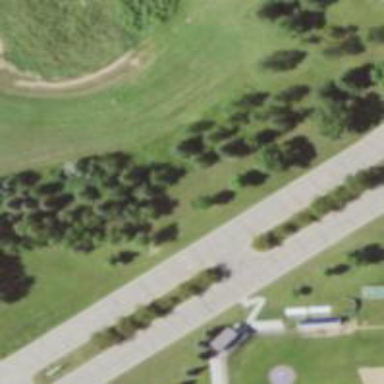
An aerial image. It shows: Disc golf basket.